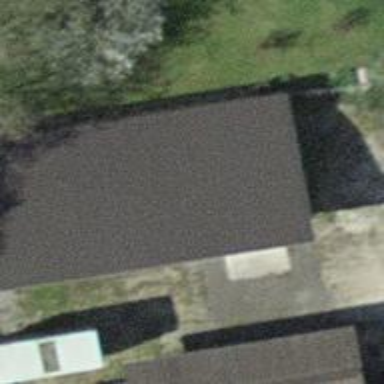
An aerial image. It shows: Barn.